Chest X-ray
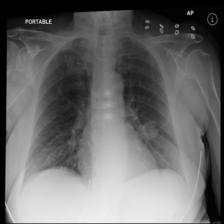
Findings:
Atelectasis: negative
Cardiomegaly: negative
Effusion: negative
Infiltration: negative
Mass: negative
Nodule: negative
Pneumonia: negative
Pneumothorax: negative
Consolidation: negative
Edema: negative
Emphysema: negative
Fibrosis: negative
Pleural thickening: negative
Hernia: negative